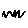
Label: zigzag